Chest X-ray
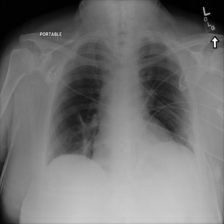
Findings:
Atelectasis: negative
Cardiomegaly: negative
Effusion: negative
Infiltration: negative
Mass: negative
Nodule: negative
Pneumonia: negative
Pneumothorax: negative
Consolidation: positive
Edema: negative
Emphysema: negative
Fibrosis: negative
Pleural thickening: negative
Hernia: negative